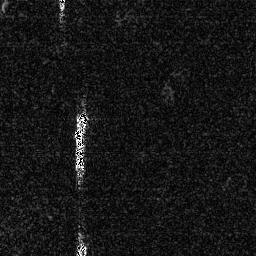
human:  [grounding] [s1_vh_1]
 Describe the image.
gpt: In the satellite image, there is  <ref>1 medium ship </ref> <box>[[26, 42, 34, 68, 0]]</box> located at center.